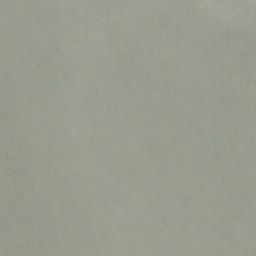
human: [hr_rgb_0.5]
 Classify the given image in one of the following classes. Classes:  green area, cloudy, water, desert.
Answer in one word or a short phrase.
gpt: cloudy